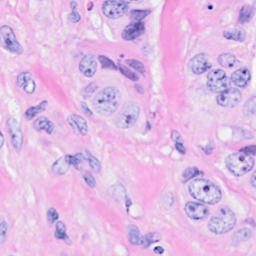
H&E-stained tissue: Breast